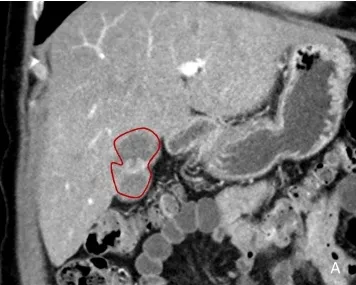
CT abdomen (portal venous phase) transversal plane.
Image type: radiology (ct)